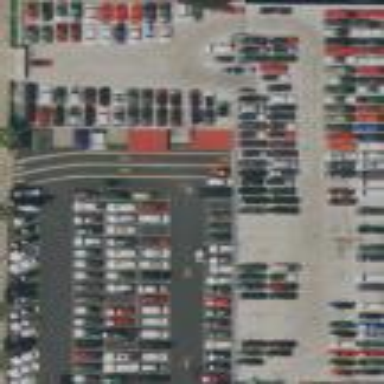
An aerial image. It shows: Commercial building with car shop.